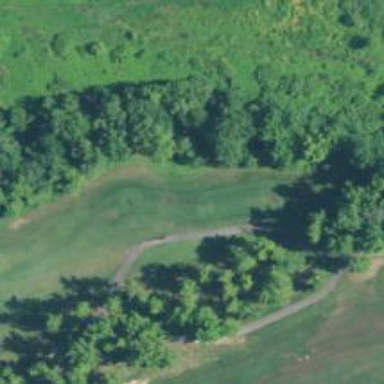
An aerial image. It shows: Service road designated as golf cart path.